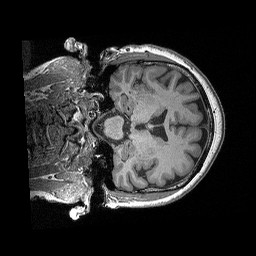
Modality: T1w
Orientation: coronal
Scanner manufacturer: siemens
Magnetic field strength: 3 T
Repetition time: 2.3 s
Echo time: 0.00298 s